Question: In the code below, I tried to check root access using roottools. There aren't any syntax errors but whenever I click the "Check Root Access" button, I get an "application has stopped unexpectedly" message. Please help.
'''
package com.maverick.checkforroot;
import com.stericson.RootTools.RootTools;
import android.app.Activity;
import android.os.Bundle;
import android.view.View;
import android.view.View.OnClickListener;
import android.widget.Button;
import android.widget.TextView;
import android.widget.Toast;
public class MainActivity extends Activity {
@Override
protected void onCreate(Bundle savedInstanceState) {
super.onCreate(savedInstanceState);
setContentView(R.layout.activity_main);
TextView Manufacturer = (TextView) findViewById(R.id.Manufacturer);
String Manu = android.os.Build.MANUFACTURER;;
Manufacturer.setText(Manu);
TextView tv1 = (TextView) findViewById(R.id.tv1);
String Model = android.os.Build.MODEL;
tv1.setText(Model);
TextView Product = (TextView) findViewById(R.id.Product);
String Pro = android.os.Build.PRODUCT;;
Product.setText(Pro);
Button Root = (Button) findViewById(R.id.Root);
Root.setOnClickListener(new OnClickListener() {
@Override
public void onClick(View arg0) {
if (RootTools.isAccessGiven()) {
Toast.makeText(MainActivity.this,"Root Access!", Toast.LENGTH_LONG).show();
}
else {
Toast.makeText(MainActivity.this,"No Root Access!", Toast.LENGTH_LONG).show();
}
}
});
}}
'''
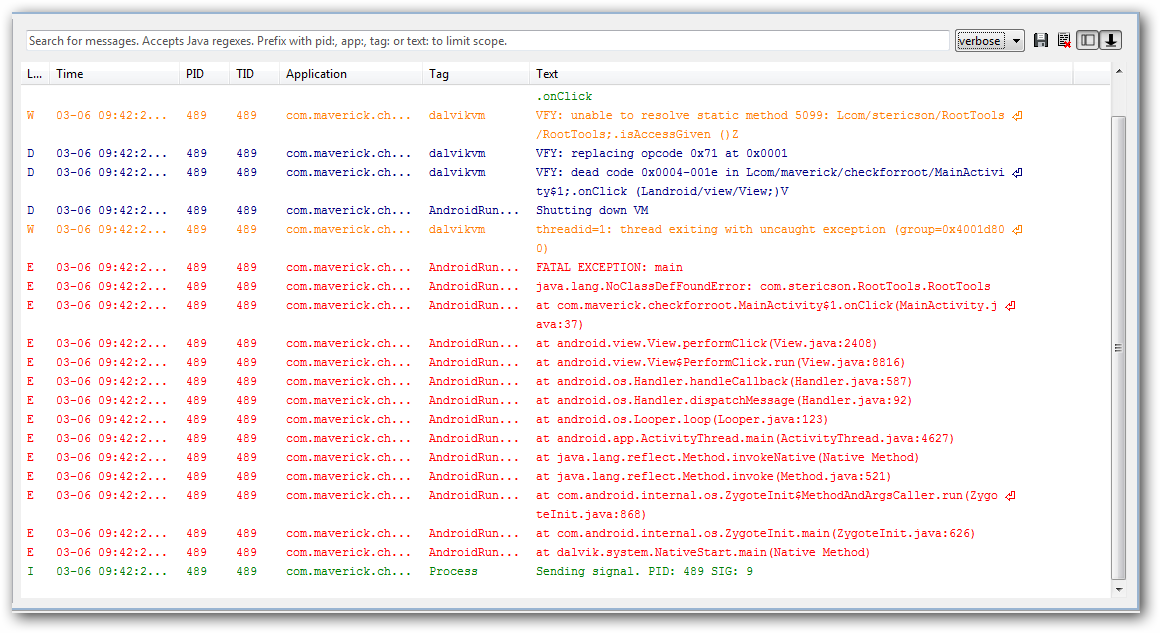
Answer: Try this:
Go to Project/Properties/Java Build Path/Order and Export tab -- Make sure there's a check in front of Android Dependencies and the support library, if you use it.Mark all checkboxes and Click on Apply and clean the project.